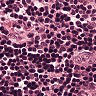
Metastatic tissue present: no